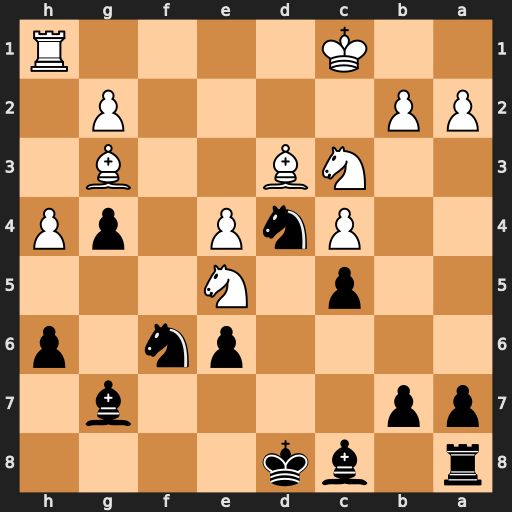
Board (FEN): r1bk4/pp4b1/4pn1p/2p1N3/2PnP1pP/2NB2B1/PP4P1/2K4R
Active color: b
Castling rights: -
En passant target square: -
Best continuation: Nh5 Bh2 g3